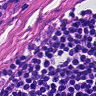
Metastatic tissue present: yes